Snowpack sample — Snodgrass Mountain, Crested Butte, Colorado (2/4/25, 12:06 PM MST)
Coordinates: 38.923, -106.968
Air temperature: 35 °F
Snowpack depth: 80 cm
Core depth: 20 cm
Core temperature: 33.8 °F
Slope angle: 14°, slope face: 78°
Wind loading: low
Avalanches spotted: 0
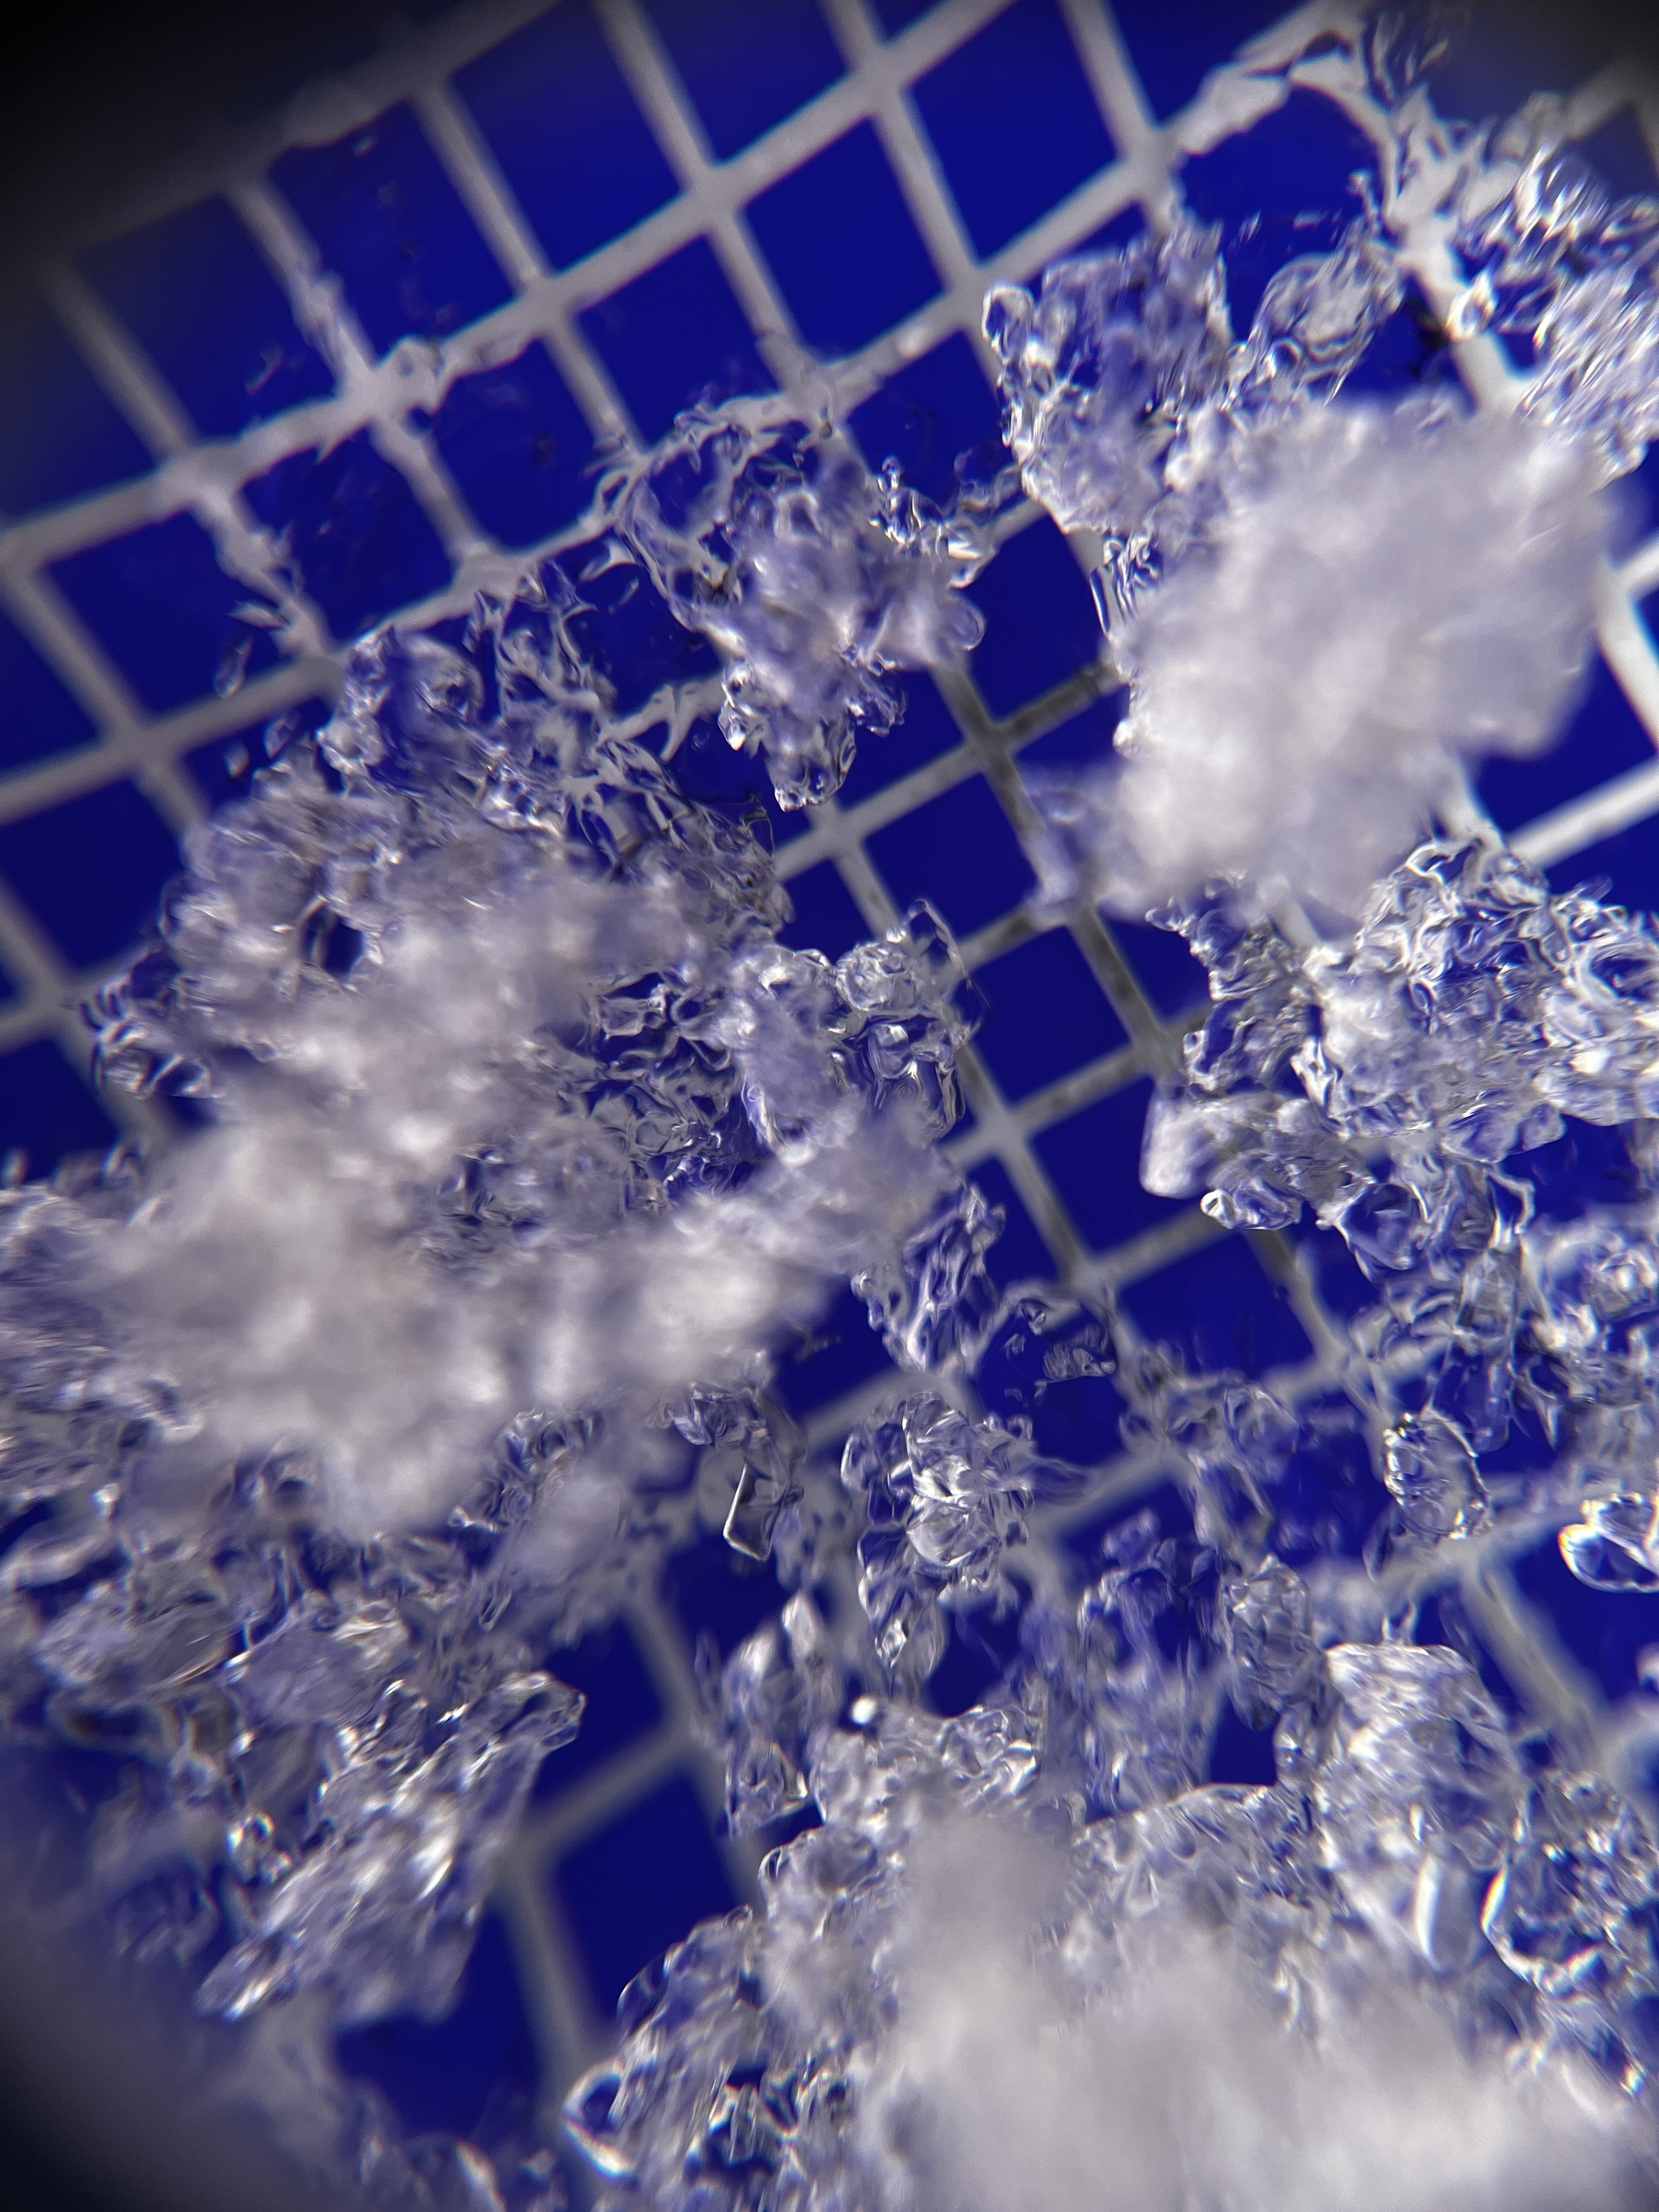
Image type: magnified_profile
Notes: No avalanches nearby, unusually warm weather for the last month reported by residents, Collected 25 yards from treeline